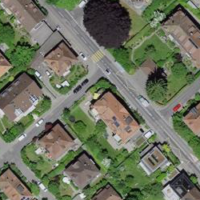
EUNIS habitat code: 54
Species observed at this site:
Geranium sanguineum
Symphoricarpos albus